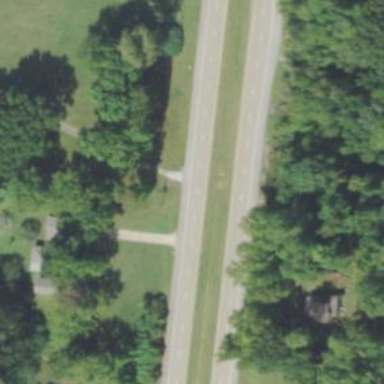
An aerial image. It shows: Tertiary road.